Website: lowes
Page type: account-selection
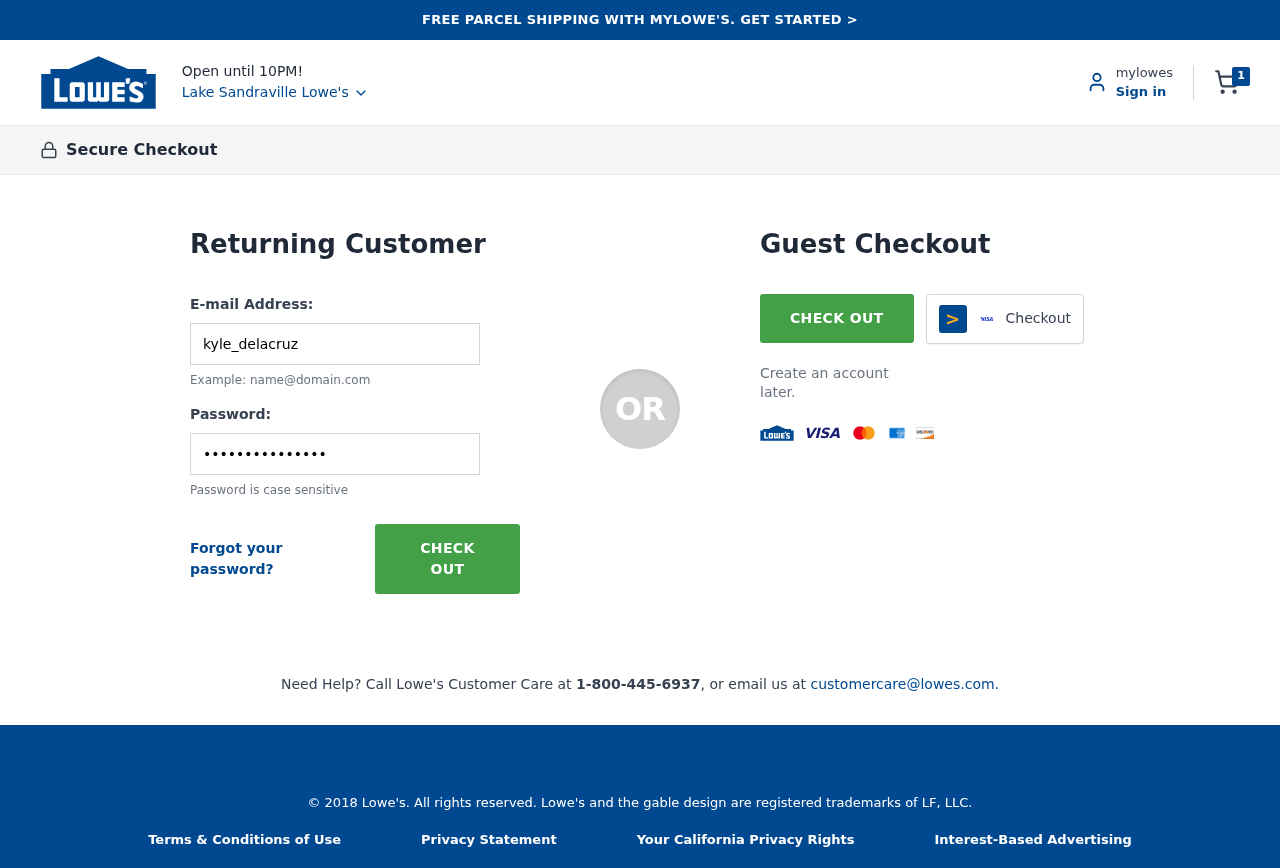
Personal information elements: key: PII_CITY
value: Lake Sandraville Lowe's
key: PII_LOGIN_USERNAME
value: kyle_delacruz
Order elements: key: ORDER_NUM_ITEMS
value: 1